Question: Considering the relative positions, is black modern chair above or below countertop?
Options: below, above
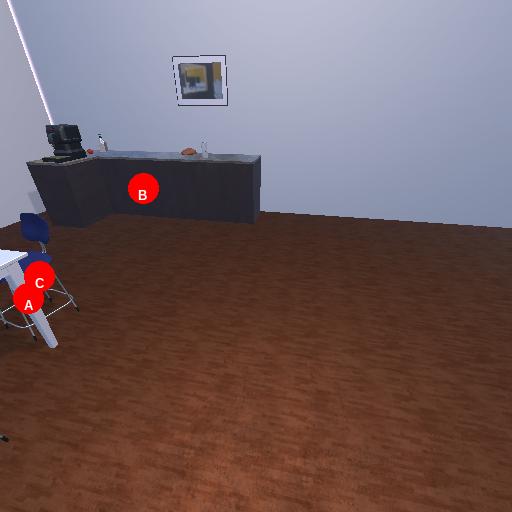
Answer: below